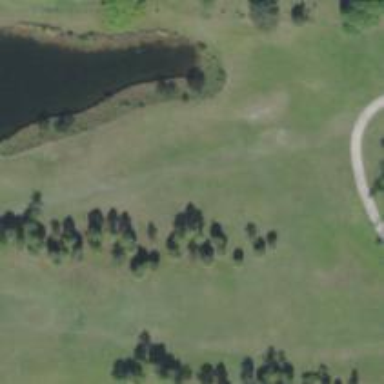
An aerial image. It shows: Disc golf basket.